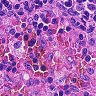
Metastatic tissue present: no